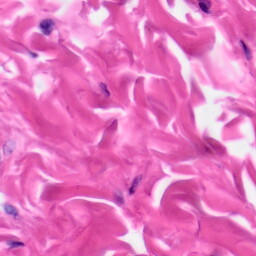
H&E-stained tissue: Skin